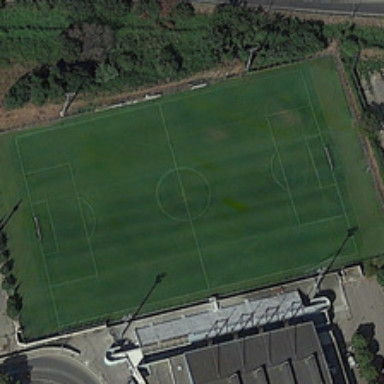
Some green trees and a building are near a playground .